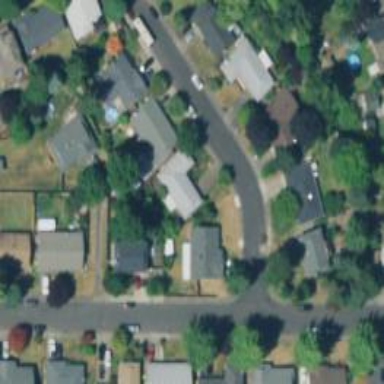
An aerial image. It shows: Residential road with separate sidewalk.